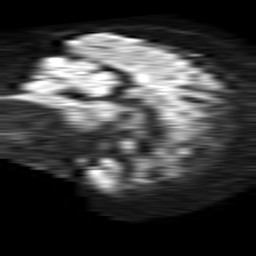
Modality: TRACE
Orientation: sagittal
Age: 61
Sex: female
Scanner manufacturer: philips
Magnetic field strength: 1.5 T
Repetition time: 4.6 s
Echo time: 0.08517 s